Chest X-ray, AP view. Patient: 48 years old, sex M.
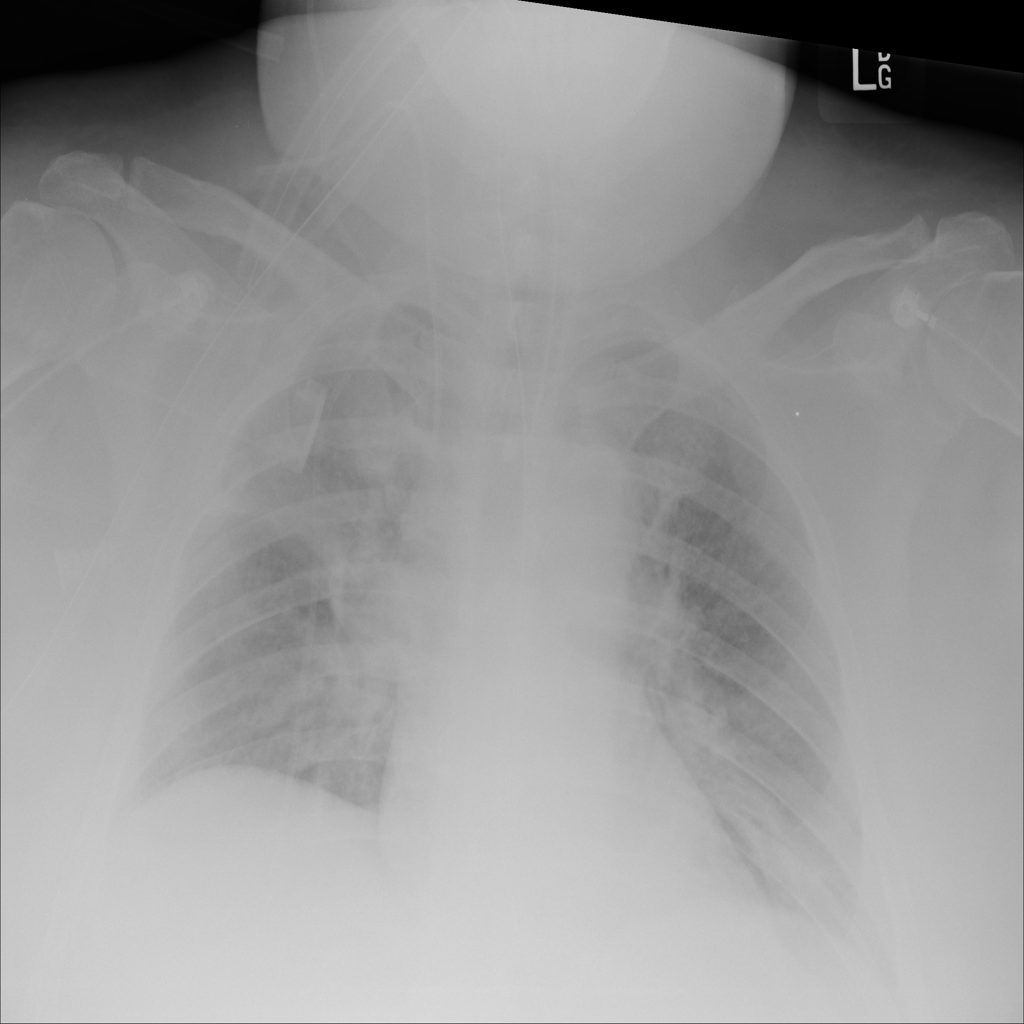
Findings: Atelectasis, Infiltration